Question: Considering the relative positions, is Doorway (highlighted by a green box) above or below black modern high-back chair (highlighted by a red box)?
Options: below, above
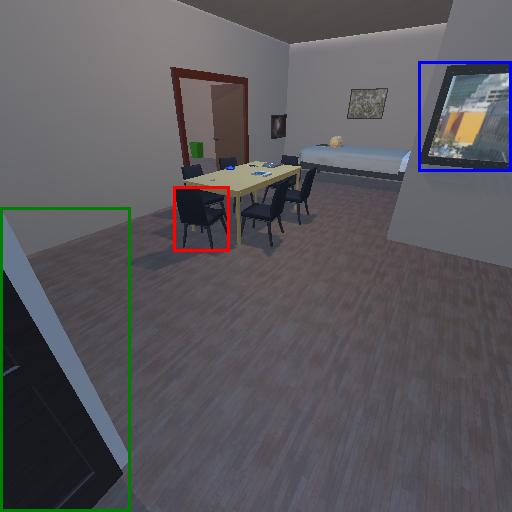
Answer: below